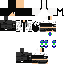
A female human skin with dark skin, wearing brown long hair dressed in a blue hoodie and black pants, featuring a closed mouth.